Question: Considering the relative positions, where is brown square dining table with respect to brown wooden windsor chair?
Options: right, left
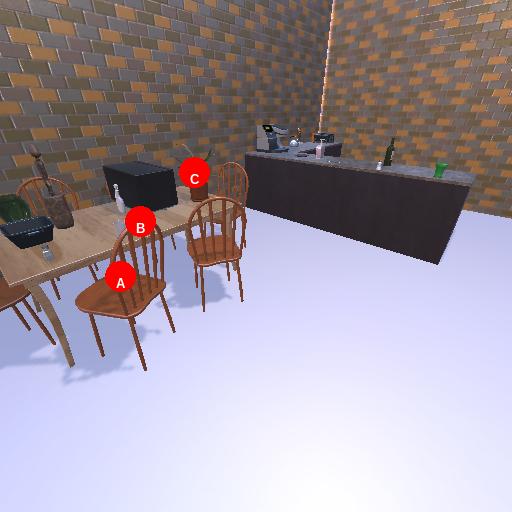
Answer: right